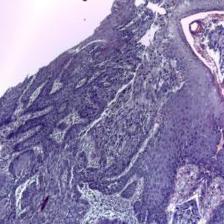
Diagnosis: OSCC